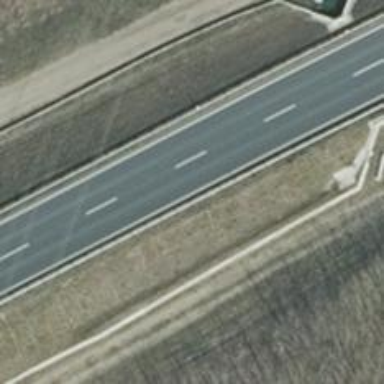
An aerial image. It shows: Asphalt road with primary designation. It has embankment and is classified as motorroad.